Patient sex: F
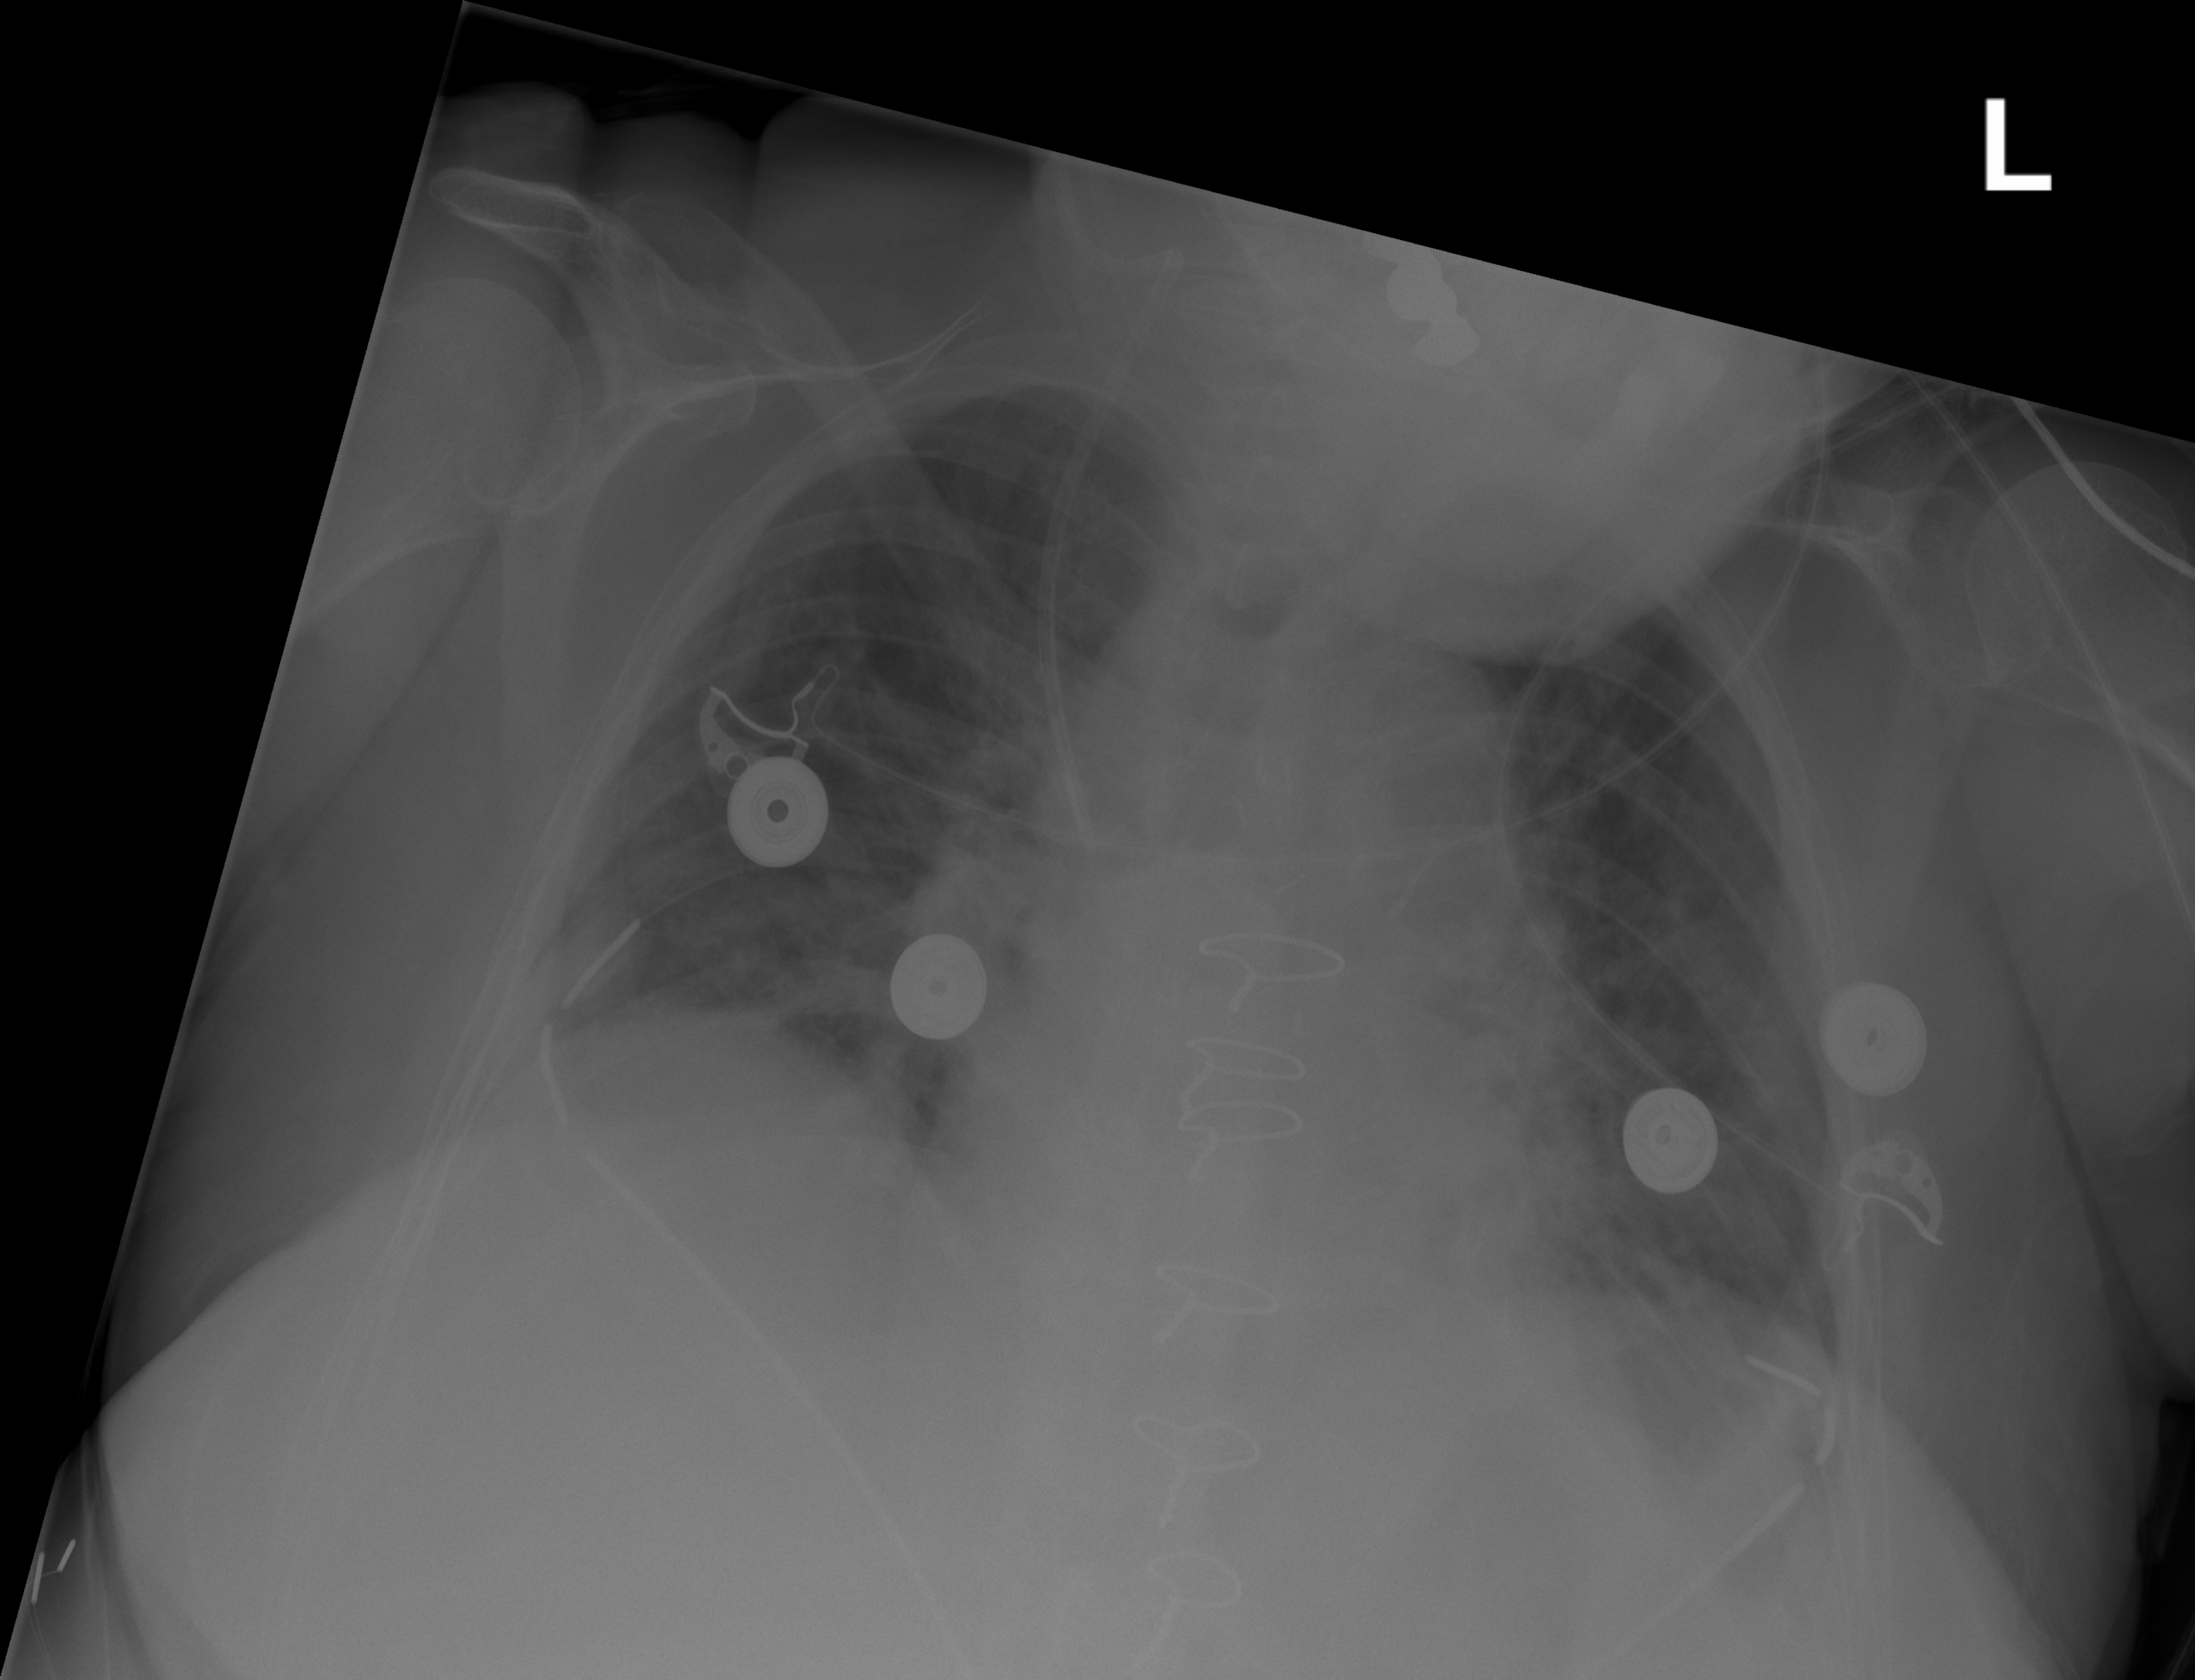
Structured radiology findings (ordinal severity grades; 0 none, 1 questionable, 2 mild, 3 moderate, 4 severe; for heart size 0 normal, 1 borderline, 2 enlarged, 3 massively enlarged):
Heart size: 0
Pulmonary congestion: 1
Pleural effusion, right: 0
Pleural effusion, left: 0
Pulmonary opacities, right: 1
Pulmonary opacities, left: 1
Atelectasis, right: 2
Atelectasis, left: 2